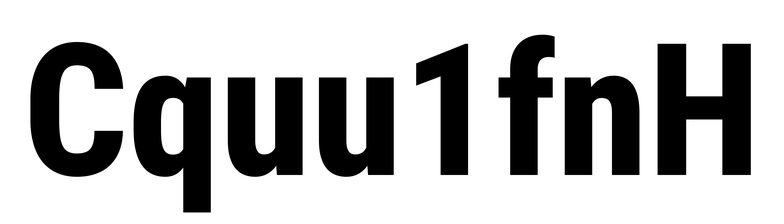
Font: Roboto_Condensed_ExtraBold